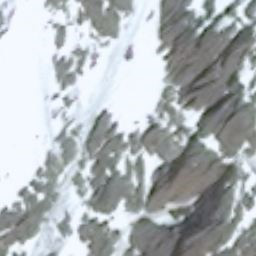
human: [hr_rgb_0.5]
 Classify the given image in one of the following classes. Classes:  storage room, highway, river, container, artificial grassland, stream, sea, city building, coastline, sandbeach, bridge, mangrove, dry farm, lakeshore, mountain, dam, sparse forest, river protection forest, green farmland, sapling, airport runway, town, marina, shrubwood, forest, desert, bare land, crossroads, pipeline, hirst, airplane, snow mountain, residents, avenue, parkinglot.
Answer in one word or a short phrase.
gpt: snow mountain